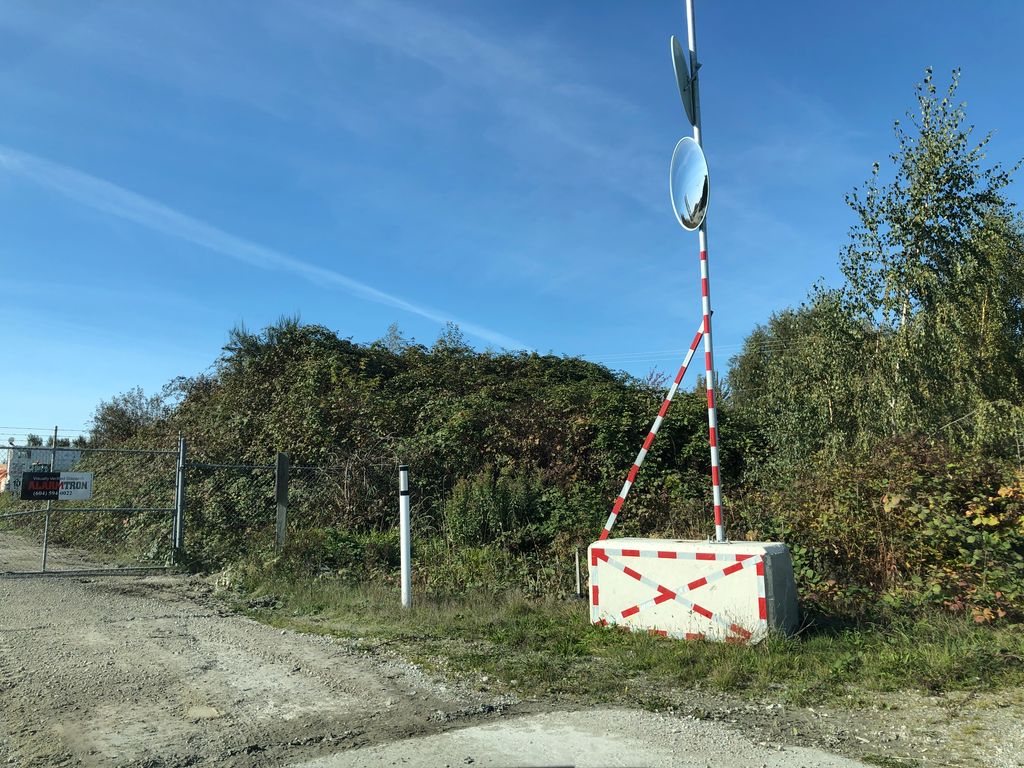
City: vancouver